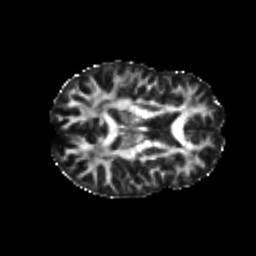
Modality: FA
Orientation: axial
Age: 24
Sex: female
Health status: healthy
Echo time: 0.074 s